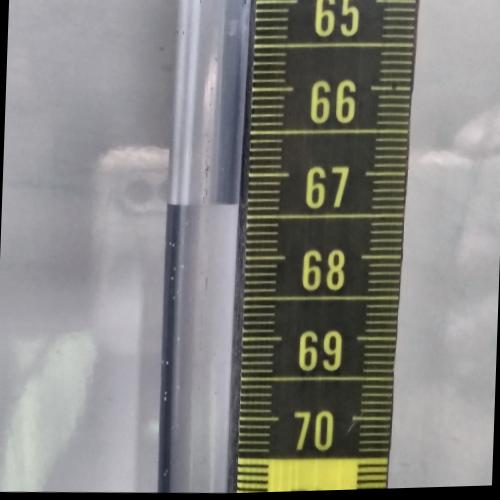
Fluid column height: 67.4 cm